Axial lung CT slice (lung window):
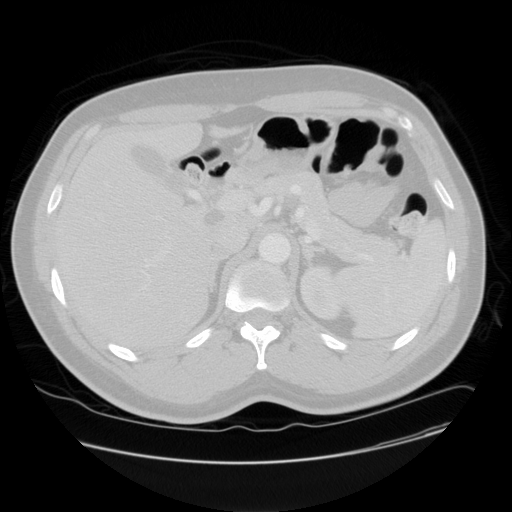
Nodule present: no